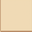
Piece: xx